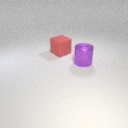
large red rubber cube behind large purple metal cylinder